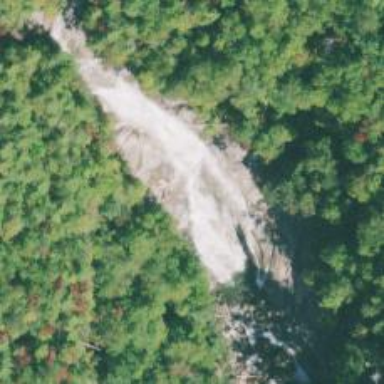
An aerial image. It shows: Beautiful waterfall in nature.